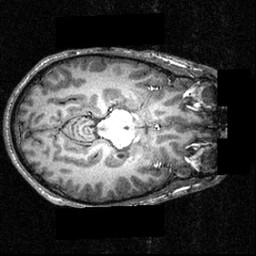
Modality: T1w
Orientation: axial
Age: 24
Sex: male
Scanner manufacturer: siemens
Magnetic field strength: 3.951 T
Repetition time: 1.5 s
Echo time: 0.00335 s